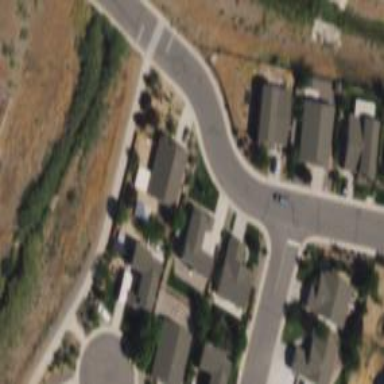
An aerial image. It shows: Residential road with asphalt surface and separate sidewalk.